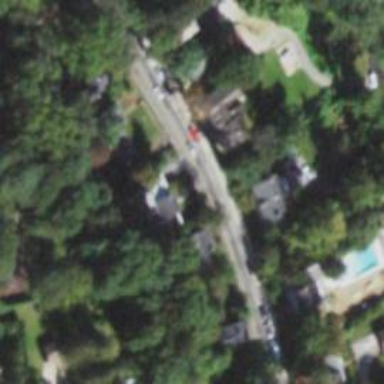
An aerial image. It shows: Neighborhood.